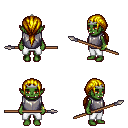
a pixel art fantasy rpg character, female body template, orc, green skin, steel chest armor, white pants, blonde ponytail hairstyle, silver tiara, bracelets, spear, four views (front, back, left, right), 2x2 character sprite sheet, small pixel art, hard edges, no anti-aliasing